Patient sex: M
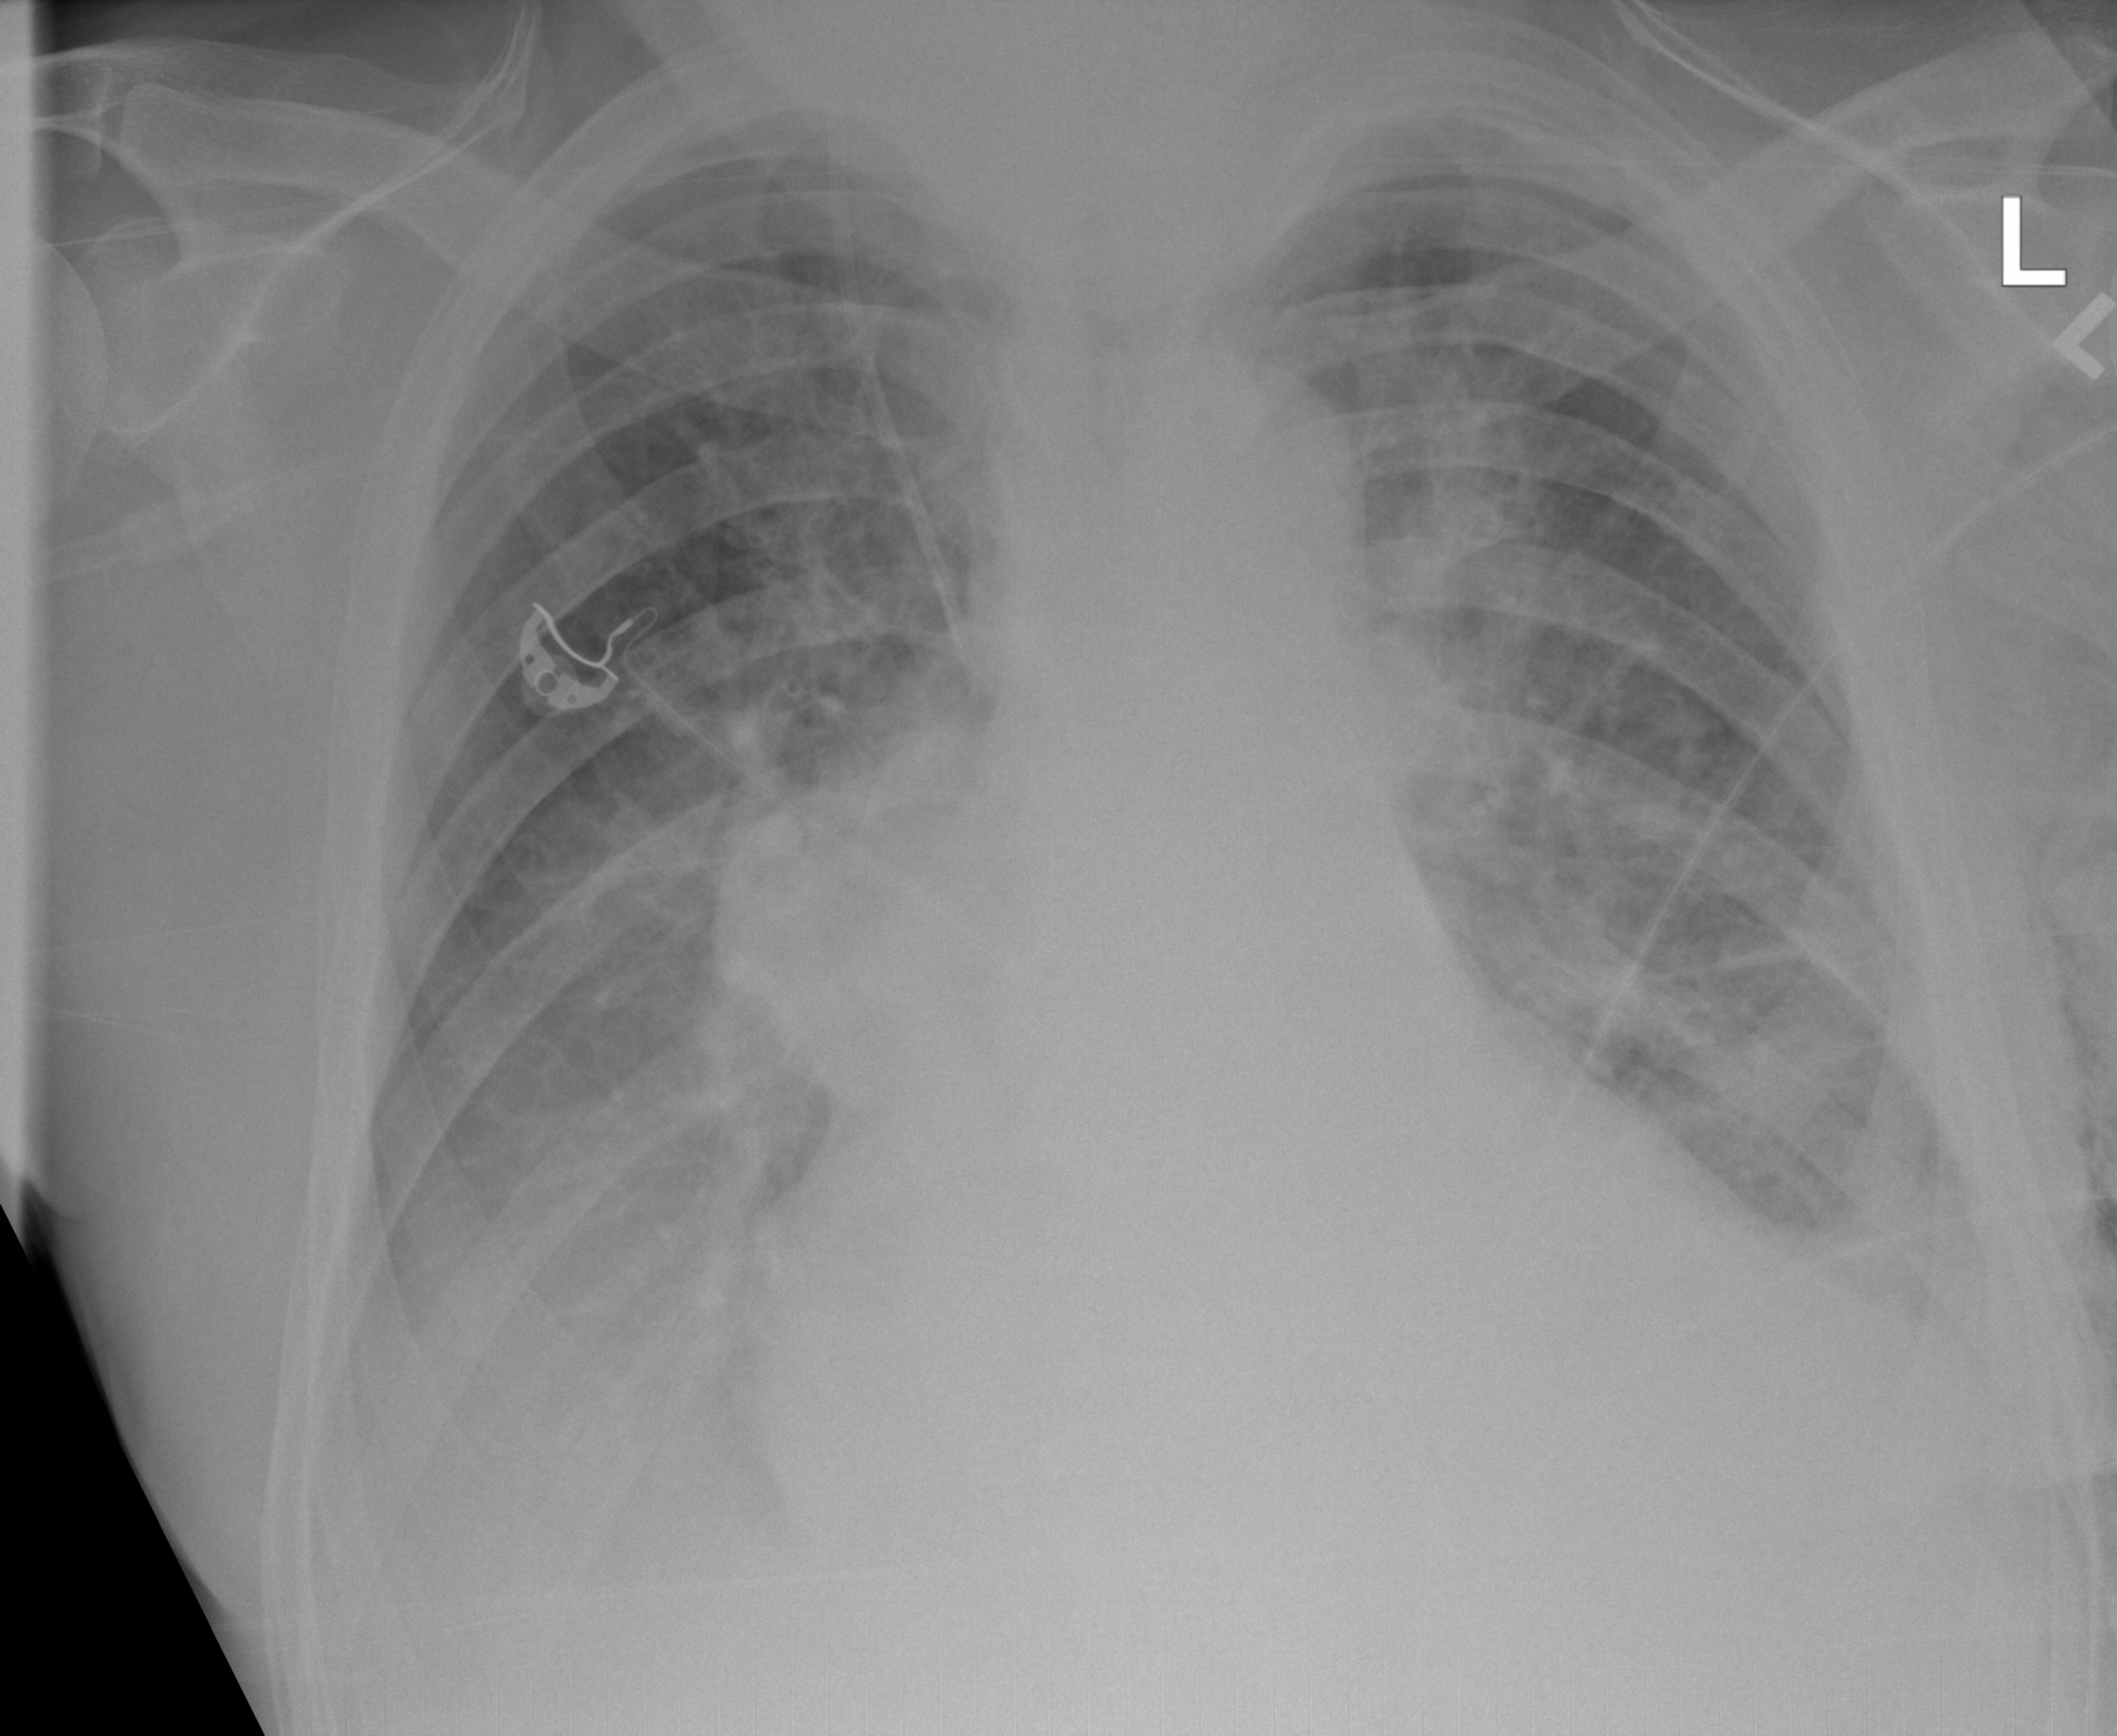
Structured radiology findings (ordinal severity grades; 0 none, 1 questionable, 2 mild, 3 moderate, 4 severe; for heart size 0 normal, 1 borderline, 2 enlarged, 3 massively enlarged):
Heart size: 2
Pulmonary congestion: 2
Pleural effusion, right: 2
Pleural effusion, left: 2
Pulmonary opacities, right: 2
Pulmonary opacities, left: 2
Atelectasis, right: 2
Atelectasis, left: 2